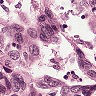
Metastatic tissue present: yes